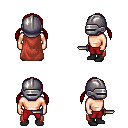
a pixel art fantasy rpg character, male body template, human, light skin, maroon cape, red pants, red twin-tailed hairstyle, metal helm, black shoes, dagger, four views (front, back, left, right), 2x2 character sprite sheet, small pixel art, hard edges, no anti-aliasing